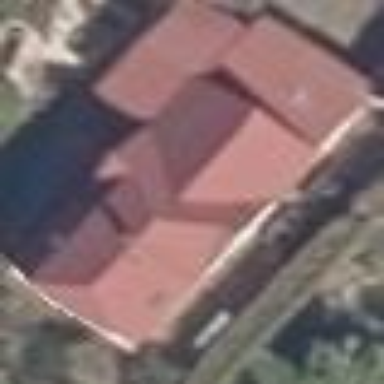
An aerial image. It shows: Detached building.